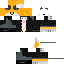
A female animal skin with dark skin, wearing blonde helmet dressed in a orange jacket and brown pants, featuring a closed mouth.